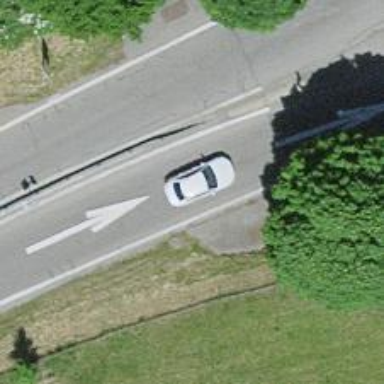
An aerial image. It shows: Trunk highway.